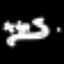
Label: squiggle